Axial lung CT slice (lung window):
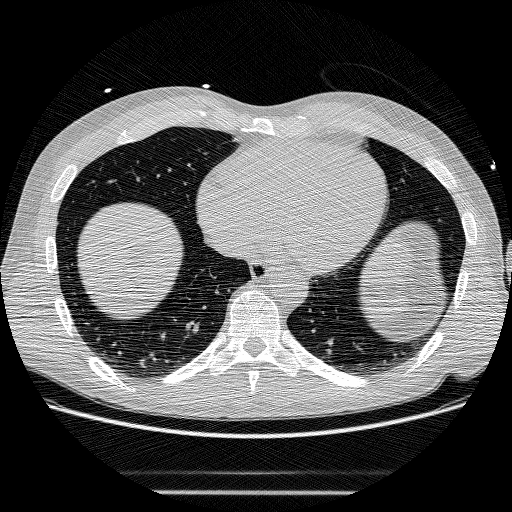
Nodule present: no